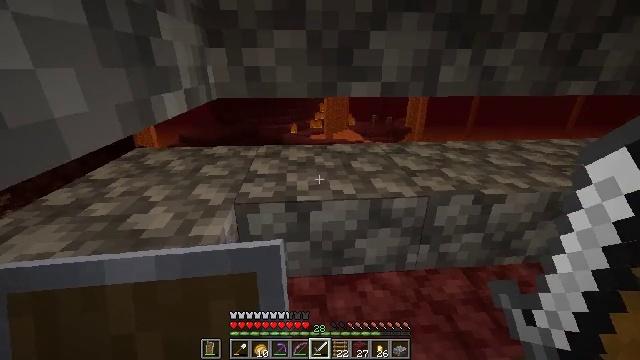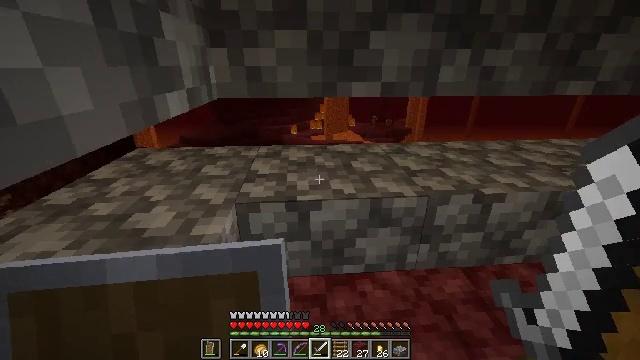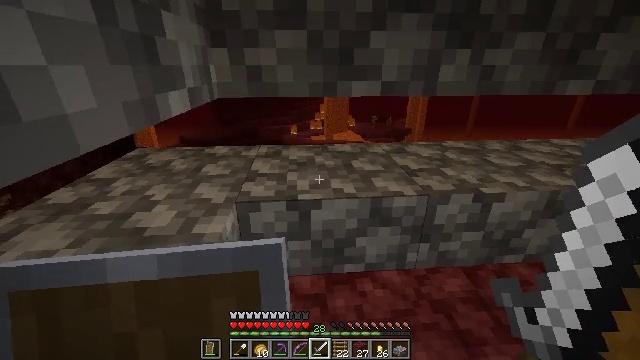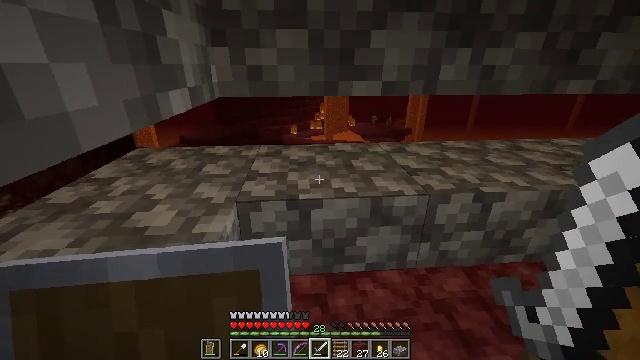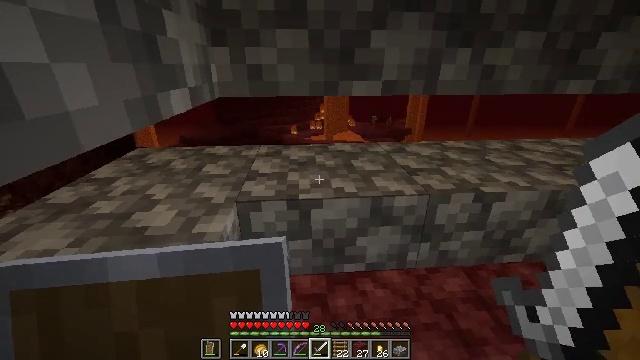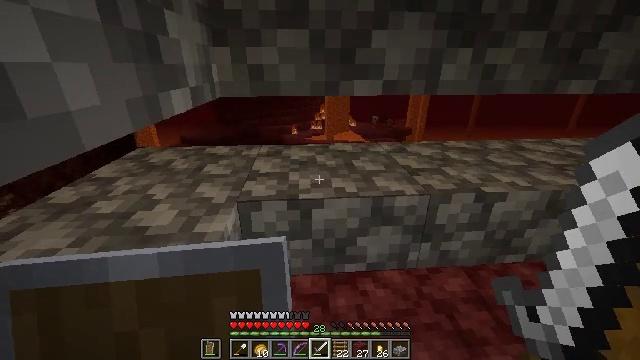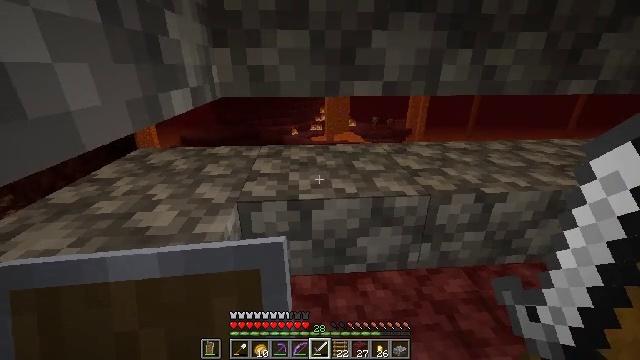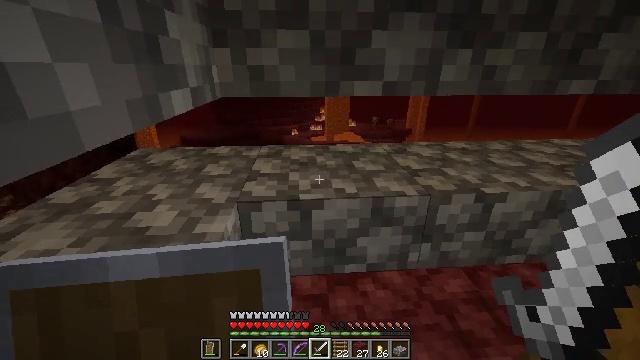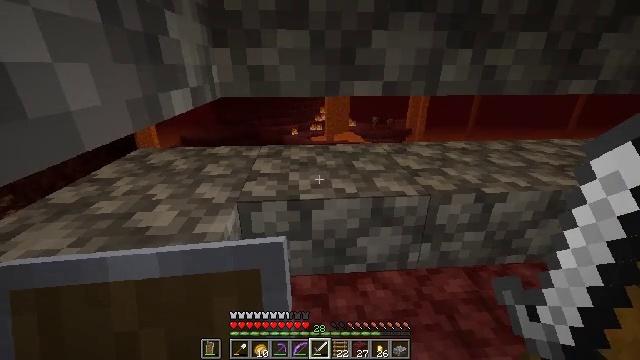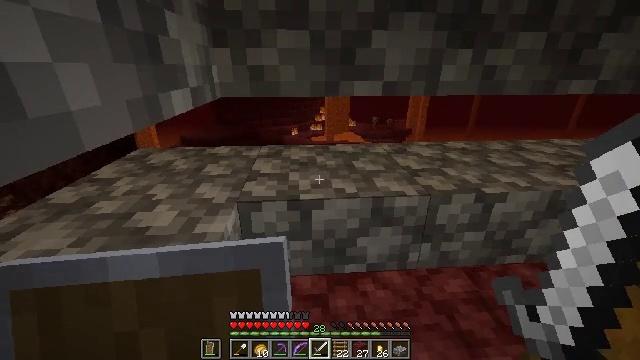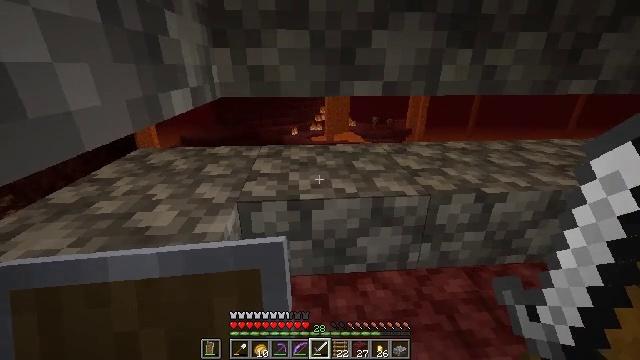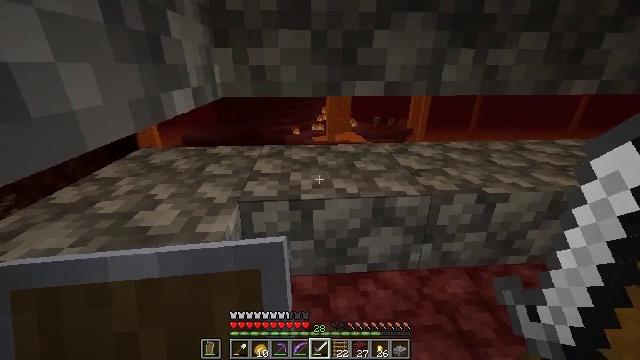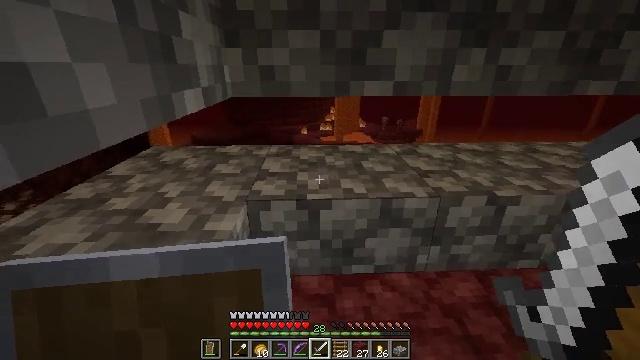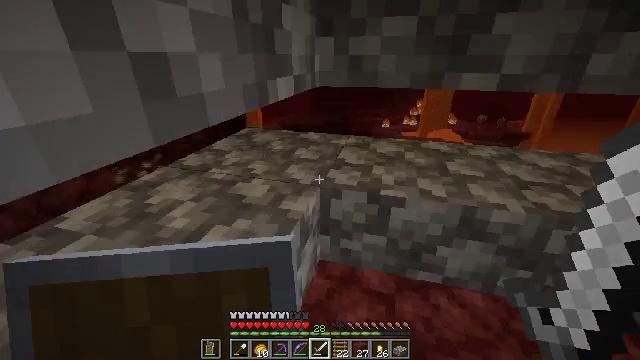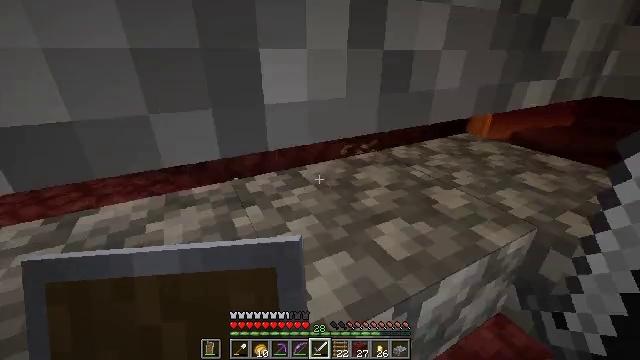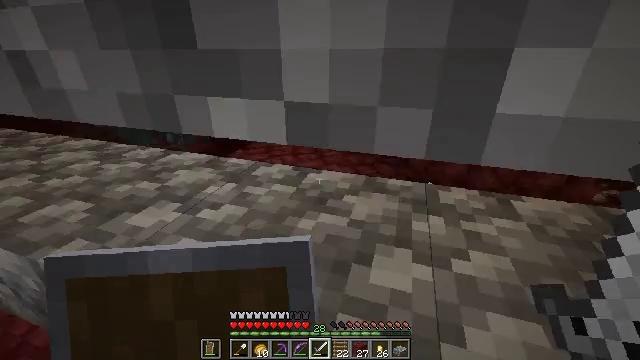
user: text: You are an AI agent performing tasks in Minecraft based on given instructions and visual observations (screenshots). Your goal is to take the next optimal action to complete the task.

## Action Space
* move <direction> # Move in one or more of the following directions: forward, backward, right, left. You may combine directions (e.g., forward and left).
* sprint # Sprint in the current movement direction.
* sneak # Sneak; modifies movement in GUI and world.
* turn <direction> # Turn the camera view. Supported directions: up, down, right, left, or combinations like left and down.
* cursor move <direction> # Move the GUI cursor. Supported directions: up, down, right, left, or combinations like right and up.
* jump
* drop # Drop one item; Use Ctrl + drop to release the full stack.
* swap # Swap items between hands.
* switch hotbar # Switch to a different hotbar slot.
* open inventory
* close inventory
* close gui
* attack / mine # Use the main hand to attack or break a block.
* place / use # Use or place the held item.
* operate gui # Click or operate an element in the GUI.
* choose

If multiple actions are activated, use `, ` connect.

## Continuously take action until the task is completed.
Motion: motion action
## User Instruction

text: Kill nether mobs.
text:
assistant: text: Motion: no_op
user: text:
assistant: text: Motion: no_op
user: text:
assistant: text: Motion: no_op
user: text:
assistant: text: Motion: no_op
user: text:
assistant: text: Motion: no_op
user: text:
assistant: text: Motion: no_op
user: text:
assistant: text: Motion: no_op
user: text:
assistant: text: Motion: no_op
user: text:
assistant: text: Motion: no_op
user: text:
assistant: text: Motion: no_op
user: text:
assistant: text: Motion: no_op
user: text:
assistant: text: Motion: turn left
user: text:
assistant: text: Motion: turn left and down
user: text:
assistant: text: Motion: turn left
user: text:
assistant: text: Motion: turn left
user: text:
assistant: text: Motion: turn left
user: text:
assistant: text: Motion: turn left and up
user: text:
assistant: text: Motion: turn left
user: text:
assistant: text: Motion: turn left
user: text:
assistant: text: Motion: turn left
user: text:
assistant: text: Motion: no_op
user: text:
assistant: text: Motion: turn left
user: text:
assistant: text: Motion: turn left
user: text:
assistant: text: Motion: move forward
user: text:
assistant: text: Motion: move forward
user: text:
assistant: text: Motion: move forward
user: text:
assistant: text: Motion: move forward
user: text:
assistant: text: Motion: no_op
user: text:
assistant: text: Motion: no_op
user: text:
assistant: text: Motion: no_op